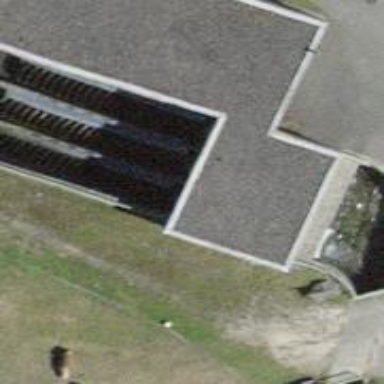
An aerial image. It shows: Pumping station that pumps water.